五年级 · 算术
选择合适的方法计算。（共 9 分）
(1) $
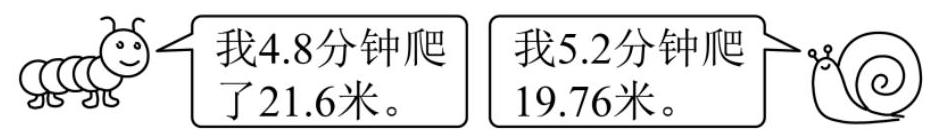
答案: (1) $100 ;$ (2) $2.9 ; \quad$ (3) 54.45【分析】(1) 把 3.2 看作 $0.8 	imes 4$, 再根据乘法交换律、乘法结合律把式子转化为 $(12.5 	imes 0.8) 	imes(4 	imes 2.5)$简便运算2）根据运算顺序，先计算括号里的除法, 再计算括号里的减法, 最后计算括号外的乘法;（3）根据运算顺序, 先计算乘法, 再计算加法。